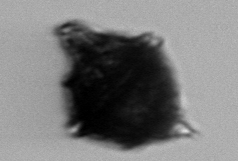
Label: Gonyaulax